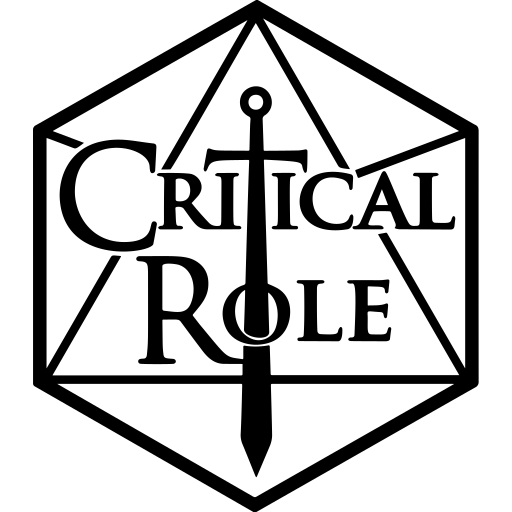
Tags: icon, FontAwesome, fa-icon, brand, critical, role